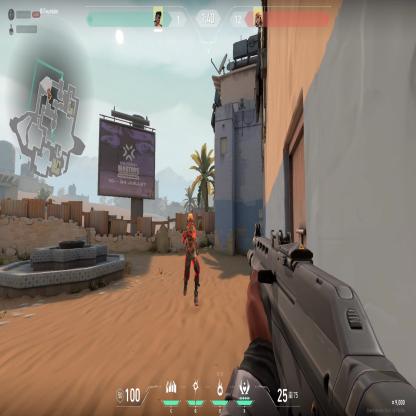
Label: enemy